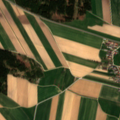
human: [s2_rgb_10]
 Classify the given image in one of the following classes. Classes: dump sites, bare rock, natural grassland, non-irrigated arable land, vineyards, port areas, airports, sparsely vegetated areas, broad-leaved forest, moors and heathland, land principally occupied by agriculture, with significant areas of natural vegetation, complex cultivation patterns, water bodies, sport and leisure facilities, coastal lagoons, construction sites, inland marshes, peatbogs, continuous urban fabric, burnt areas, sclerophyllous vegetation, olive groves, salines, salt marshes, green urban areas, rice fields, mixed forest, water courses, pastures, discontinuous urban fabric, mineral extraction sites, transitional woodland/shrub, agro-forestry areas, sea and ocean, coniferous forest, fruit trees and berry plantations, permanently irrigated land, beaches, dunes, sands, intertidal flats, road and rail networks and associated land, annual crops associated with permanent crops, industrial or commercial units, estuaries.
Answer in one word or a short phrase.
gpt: discontinuous urban fabric, non-irrigated arable land, pastures, coniferous forest